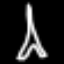
Label: The Eiffel Tower